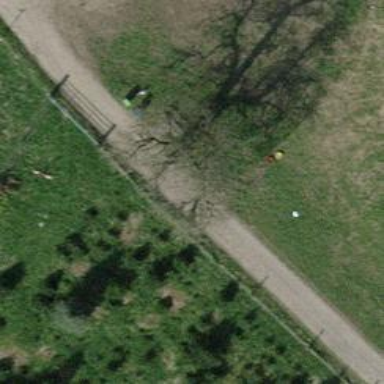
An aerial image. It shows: Brown bench in the vicinity.